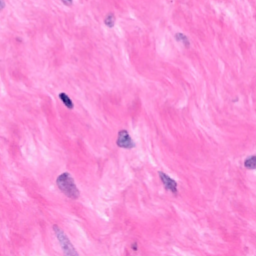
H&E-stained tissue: Breast